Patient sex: F
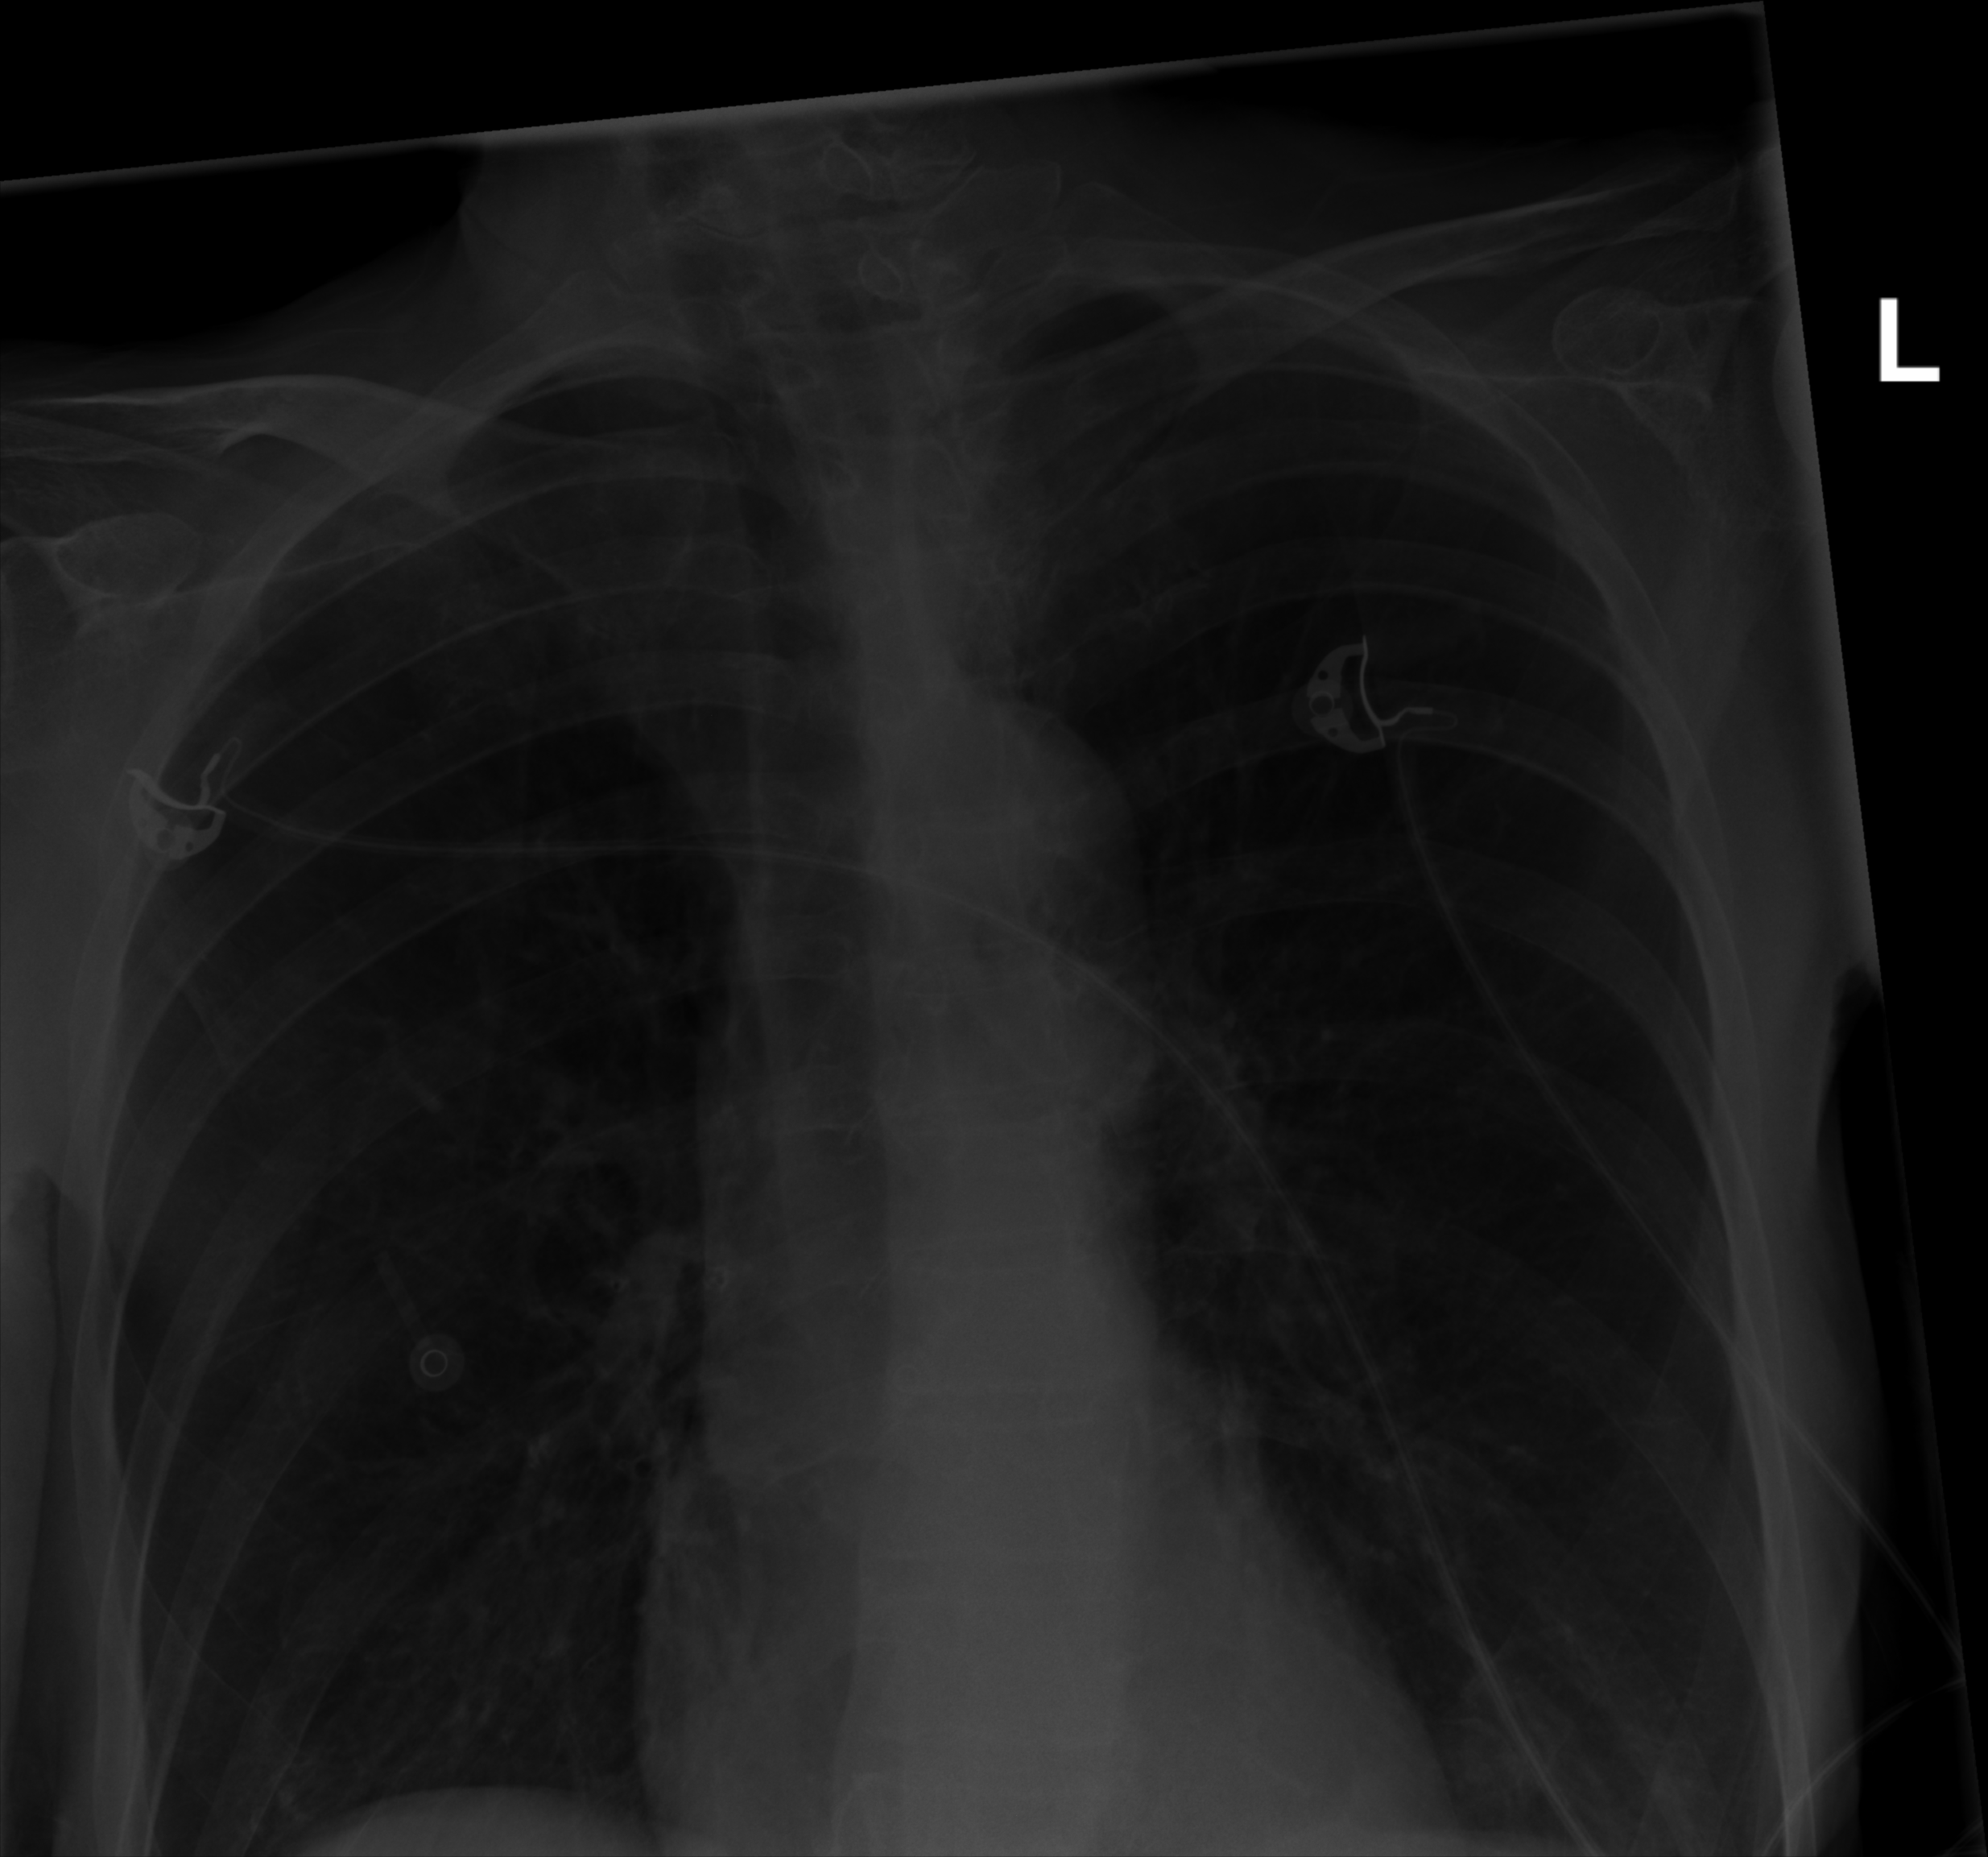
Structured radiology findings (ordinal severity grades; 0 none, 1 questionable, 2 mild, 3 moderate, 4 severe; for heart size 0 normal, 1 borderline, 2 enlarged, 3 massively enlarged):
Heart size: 0
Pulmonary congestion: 0
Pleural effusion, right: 0
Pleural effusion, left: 0
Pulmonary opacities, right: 0
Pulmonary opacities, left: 1
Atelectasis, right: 1
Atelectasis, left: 0